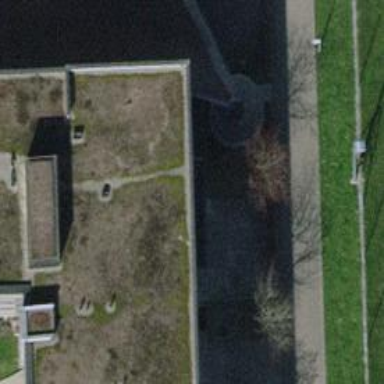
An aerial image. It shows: Concrete bridge with steps.